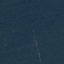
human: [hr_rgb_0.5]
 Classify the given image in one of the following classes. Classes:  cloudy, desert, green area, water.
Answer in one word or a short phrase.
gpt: green area